Question: I'm styling my form buttons like this:
'''
/* CSS RESET */
* { margin: 0; padding: 0; }
...
form input.button {
padding: 2px;
}
...
<input class="button" name="submit" type="submit" value="Login" />
'''
But they look like this:

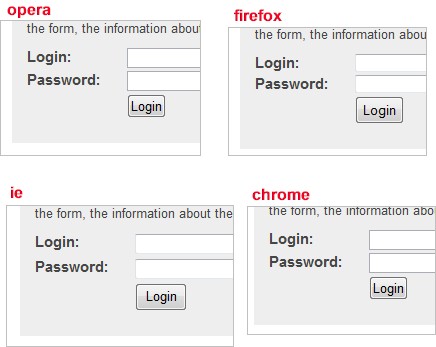
Answer: > What is the way to make buttons look ?
Use an image.
I don't think you will get it the same cross browser otherwise. You could get close with CSS, but you will be spending a bit of time and frustration (a CSS reset could make this a bit easier).